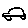
Label: car